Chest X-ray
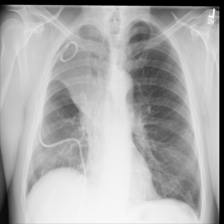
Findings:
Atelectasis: negative
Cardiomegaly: negative
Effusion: negative
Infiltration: negative
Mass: negative
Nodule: negative
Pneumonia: negative
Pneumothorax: positive
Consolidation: negative
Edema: negative
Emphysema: negative
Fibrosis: negative
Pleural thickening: negative
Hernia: negative